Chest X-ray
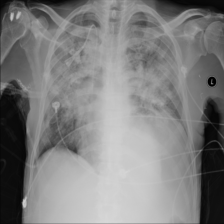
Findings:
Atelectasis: negative
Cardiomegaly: negative
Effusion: negative
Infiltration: positive
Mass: negative
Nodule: negative
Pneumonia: negative
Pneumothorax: negative
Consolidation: negative
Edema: negative
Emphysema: negative
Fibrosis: negative
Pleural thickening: negative
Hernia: negative